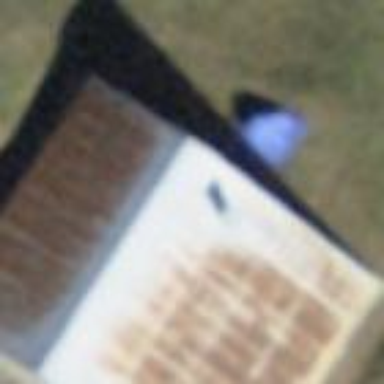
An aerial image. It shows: Hut.